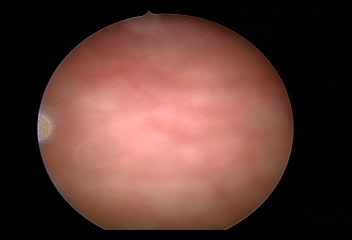
Modality: WLC
Class: Normal mucosa
Bladder cancer association: No